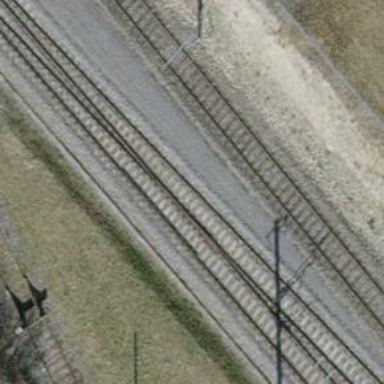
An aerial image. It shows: Siding railway track with electrified contact line.